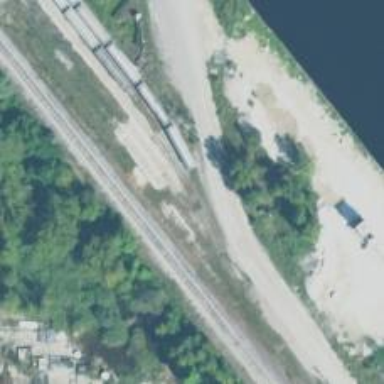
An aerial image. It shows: Railway spur service.